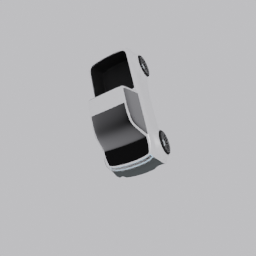
Label: mechanical